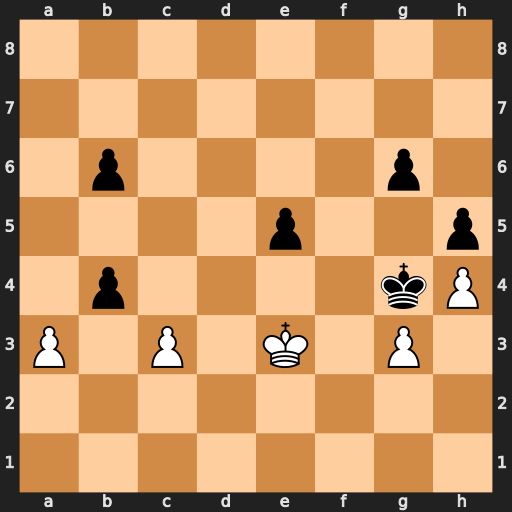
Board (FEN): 8/8/1p4p1/4p2p/1p4kP/P1P1K1P1/8/8
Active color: w
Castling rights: -
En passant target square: -
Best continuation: axb4 g5 hxg5